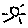
Label: sun